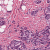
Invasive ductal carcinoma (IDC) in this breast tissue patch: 1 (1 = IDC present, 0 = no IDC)